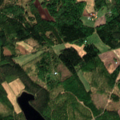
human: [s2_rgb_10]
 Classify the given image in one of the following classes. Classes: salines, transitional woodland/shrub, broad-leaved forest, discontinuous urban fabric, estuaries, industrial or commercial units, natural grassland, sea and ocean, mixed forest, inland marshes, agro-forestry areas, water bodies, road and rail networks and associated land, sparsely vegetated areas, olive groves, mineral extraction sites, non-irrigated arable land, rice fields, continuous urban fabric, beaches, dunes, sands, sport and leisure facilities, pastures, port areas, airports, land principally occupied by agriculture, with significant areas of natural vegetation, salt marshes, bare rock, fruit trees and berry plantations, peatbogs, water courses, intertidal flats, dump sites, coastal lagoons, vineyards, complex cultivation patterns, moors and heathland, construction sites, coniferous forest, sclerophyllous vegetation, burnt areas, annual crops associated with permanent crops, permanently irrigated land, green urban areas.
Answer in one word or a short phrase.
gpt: broad-leaved forest, mixed forest